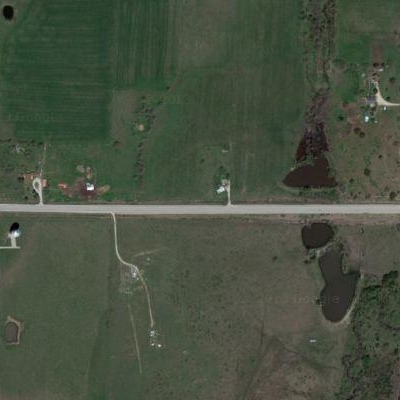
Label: Grass